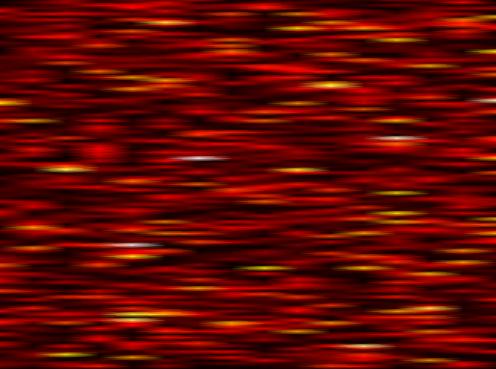
Label: FBMC